Question: I am using protractor to Automate the mobile app. I need to verify if the toggle button(Toggle button Image attached) is checked or not, or enabled or disabled.
If not selected, select and do some operations, but everytime it says, selected even if not selected and disabled.
Here is my Code attached:::::::::::
'''
var checkNoti = AppNoti.isSelected();
if (checkNoti)
{
checkNoti.then( function() {
console.log('The App notification is enabled Already!!');
});
}
else {
AppNoti.click().then( function() {
console.log('The App notification is Enabled');
});
};
'''
Kindly advise...All the time, it says, toggle checkbox button is enabled, even if its disabled.
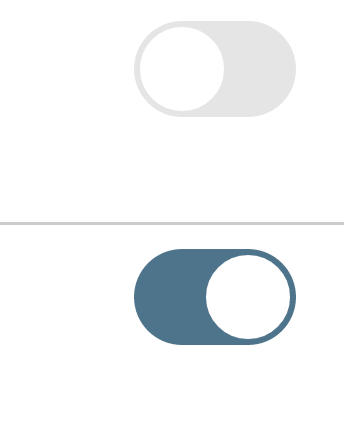
Answer: 'checkNoti' value in the 'if (checkNoti)' check would always evaluate as true since it is not a boolean value - it is a promise. You need to it:
'''
AppNoti.isSelected().then(function (selected) {
if (!selected) {
AppNoti.click().then(function() {
console.log('The App notification is Enabled');
});
}
});
'''